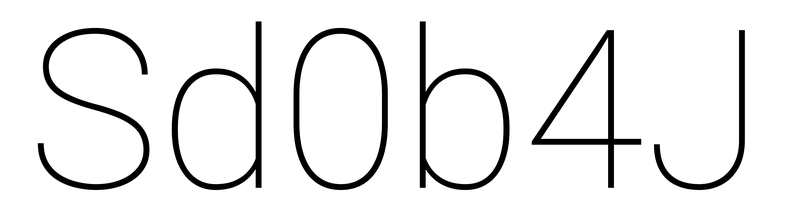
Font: Roboto_Thin